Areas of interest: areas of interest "Parking Lot"
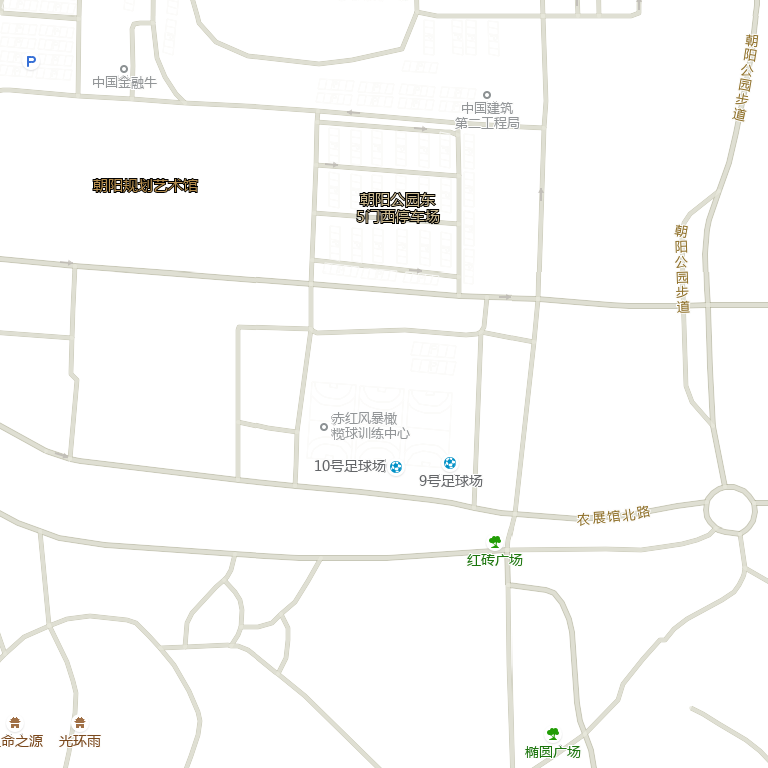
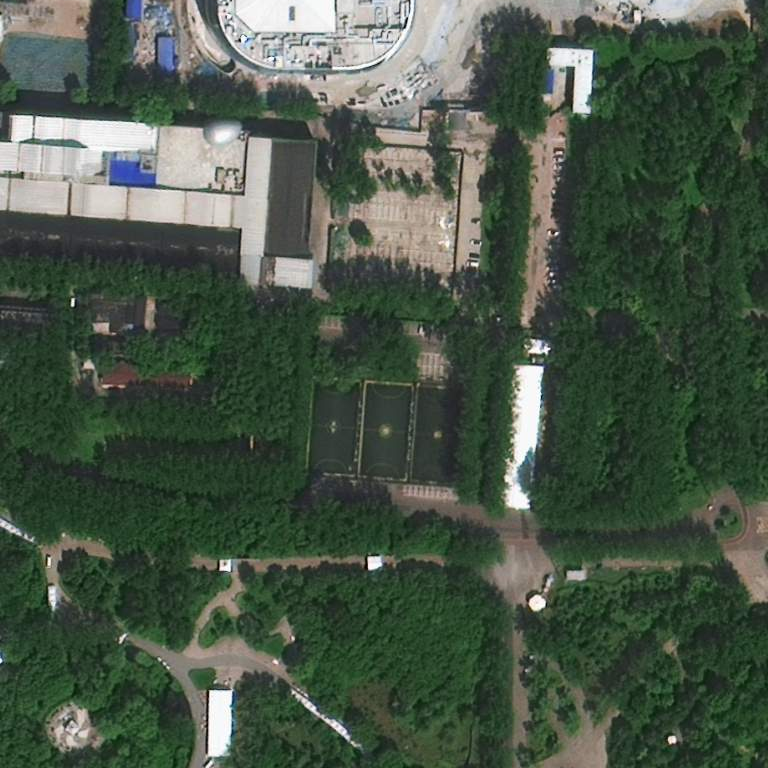